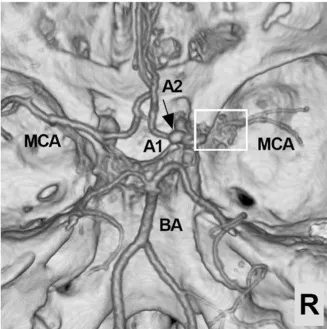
Preoperative CT and CTA images. (C) CTA of the superior-inferior view showing the arterial network of the right proximal MCA (frame) and an aneurysm (arrow).
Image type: radiology (ct)